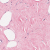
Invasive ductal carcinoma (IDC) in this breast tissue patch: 0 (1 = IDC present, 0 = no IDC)